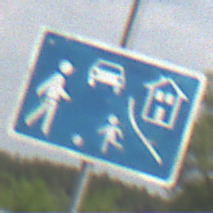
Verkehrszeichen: BeginnVerkehrsberuhigterBereich
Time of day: MorningAfternoon
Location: Outdoor (Nature)
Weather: PartlyCloudy
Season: NotSpecified
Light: Natural